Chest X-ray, PA view. Patient: 50 years old, sex M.
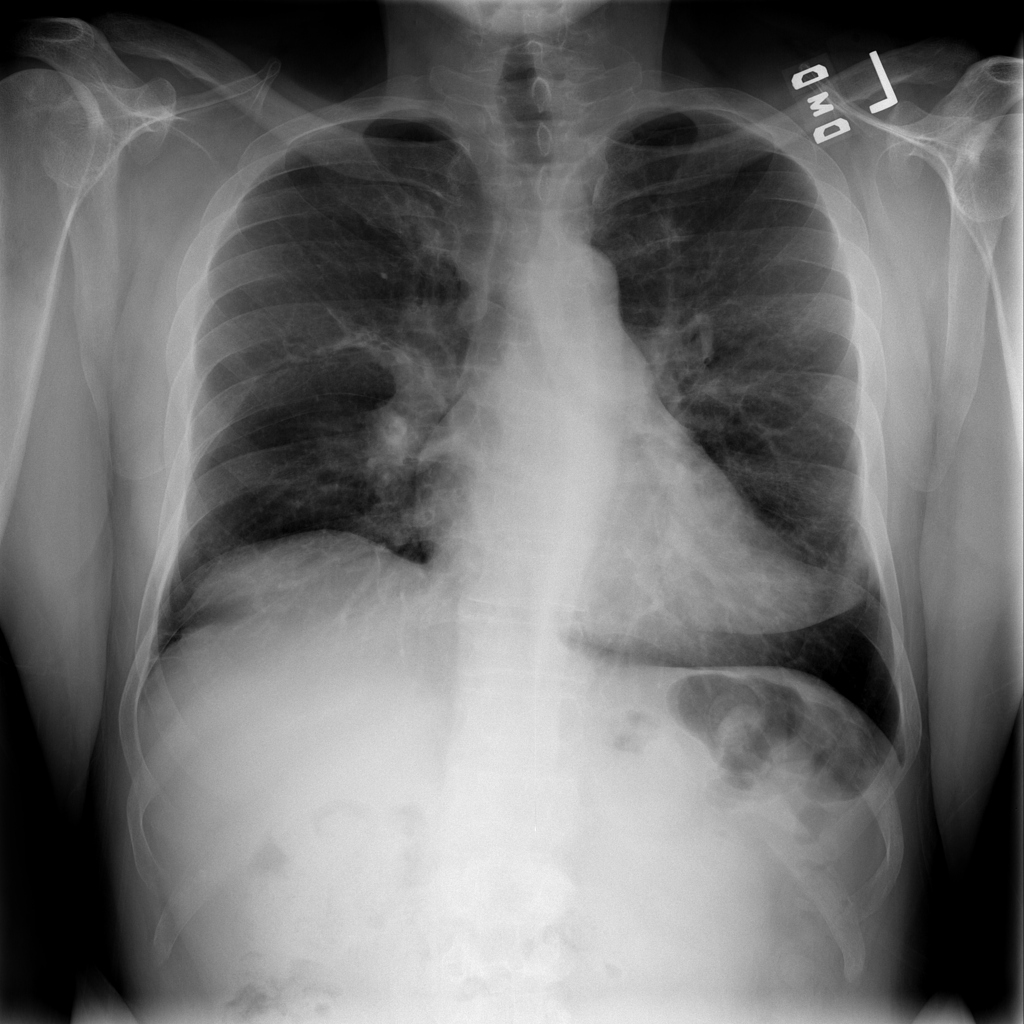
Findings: Cardiomegaly